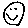
Label: smiley face